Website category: movie
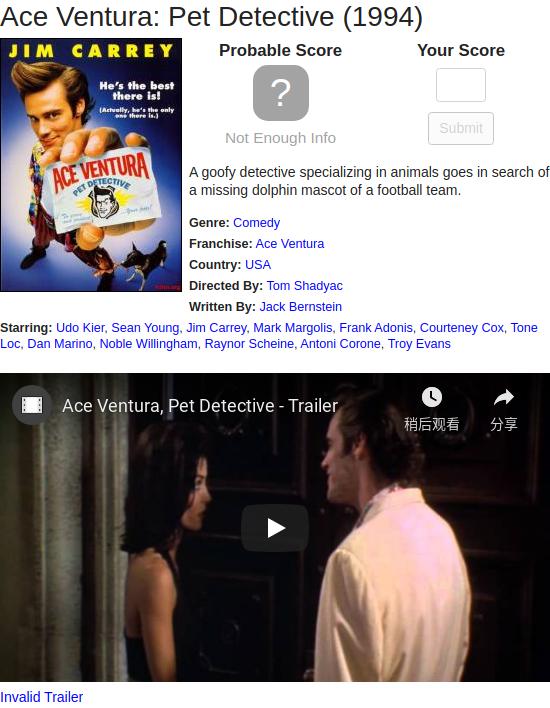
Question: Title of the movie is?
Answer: Ace Ventura: Pet Detective

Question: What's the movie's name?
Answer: Ace Ventura: Pet Detective

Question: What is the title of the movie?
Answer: Ace Ventura: Pet Detective

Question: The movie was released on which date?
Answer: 1994

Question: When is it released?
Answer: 1994

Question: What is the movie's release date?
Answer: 1994

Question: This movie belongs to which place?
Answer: USA

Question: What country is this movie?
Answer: USA

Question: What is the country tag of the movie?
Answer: USA

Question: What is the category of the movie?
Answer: Comedy

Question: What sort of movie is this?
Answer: Comedy

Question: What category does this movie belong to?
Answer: Comedy

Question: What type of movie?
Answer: Comedy

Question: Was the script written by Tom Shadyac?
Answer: no

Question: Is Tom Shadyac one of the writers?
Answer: no

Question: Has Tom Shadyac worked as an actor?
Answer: no

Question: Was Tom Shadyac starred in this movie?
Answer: no

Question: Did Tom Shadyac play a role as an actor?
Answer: no

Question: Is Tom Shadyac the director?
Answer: yes

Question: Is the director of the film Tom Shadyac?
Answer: yes

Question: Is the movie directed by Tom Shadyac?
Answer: yes

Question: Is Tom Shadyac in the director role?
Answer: yes

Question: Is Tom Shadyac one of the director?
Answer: yes

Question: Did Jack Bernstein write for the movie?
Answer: yes

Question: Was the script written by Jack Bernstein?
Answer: yes

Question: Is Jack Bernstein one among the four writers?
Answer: yes

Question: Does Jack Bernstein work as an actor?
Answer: no

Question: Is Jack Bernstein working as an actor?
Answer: no

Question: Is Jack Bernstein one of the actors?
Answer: no

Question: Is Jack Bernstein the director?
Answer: no

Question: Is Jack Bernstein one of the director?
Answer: no

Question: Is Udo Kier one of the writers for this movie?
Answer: no

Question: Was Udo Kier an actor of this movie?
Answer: yes

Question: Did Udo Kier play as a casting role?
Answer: yes

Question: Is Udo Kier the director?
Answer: no

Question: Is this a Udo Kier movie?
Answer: no

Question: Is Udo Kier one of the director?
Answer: no

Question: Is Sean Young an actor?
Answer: yes

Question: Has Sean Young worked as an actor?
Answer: yes

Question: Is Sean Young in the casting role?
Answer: yes

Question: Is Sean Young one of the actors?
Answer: yes

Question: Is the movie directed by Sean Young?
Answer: no

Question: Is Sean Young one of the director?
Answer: no

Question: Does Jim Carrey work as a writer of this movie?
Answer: no

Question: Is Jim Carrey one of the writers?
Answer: no

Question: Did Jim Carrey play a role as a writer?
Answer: no

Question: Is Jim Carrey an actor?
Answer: yes

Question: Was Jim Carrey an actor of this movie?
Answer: yes

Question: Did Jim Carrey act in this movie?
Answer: yes

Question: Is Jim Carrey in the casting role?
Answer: yes

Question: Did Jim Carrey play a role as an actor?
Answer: yes

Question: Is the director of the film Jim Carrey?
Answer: no

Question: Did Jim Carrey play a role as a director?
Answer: no

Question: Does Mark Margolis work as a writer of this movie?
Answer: no

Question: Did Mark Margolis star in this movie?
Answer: yes

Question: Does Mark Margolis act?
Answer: yes

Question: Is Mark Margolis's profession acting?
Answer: yes

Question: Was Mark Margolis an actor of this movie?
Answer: yes

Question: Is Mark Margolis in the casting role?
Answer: yes

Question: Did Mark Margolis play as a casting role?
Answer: yes

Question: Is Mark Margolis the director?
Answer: no

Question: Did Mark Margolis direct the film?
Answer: no

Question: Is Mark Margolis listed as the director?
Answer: no

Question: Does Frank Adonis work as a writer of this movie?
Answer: no